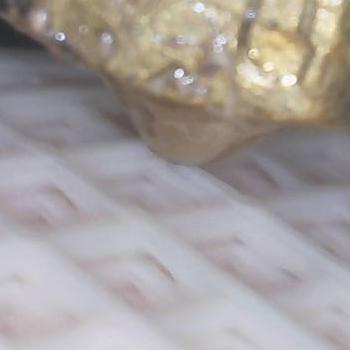
Flow rate: 70%